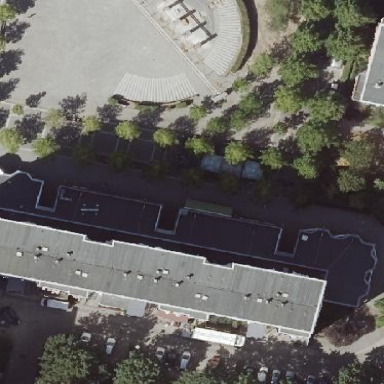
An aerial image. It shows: Flat roof retail building.